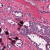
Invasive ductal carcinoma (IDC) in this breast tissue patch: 1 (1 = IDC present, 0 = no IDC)